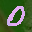
Label: 0